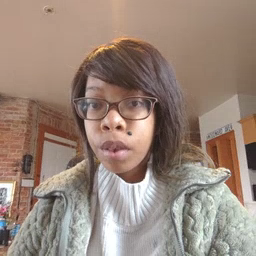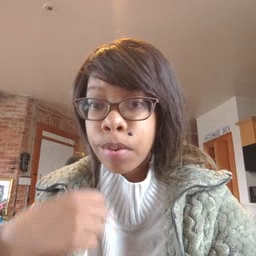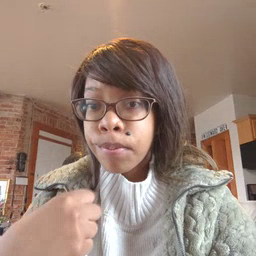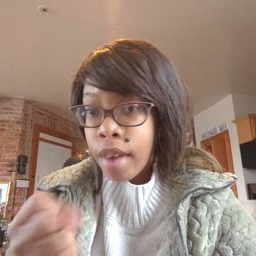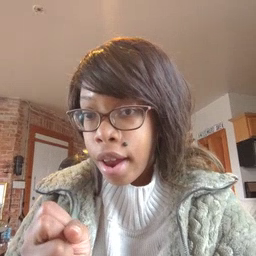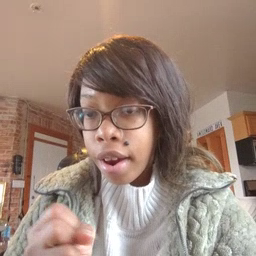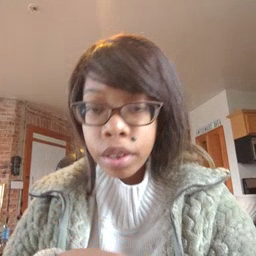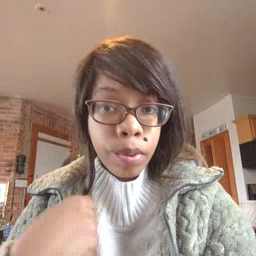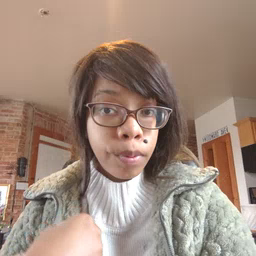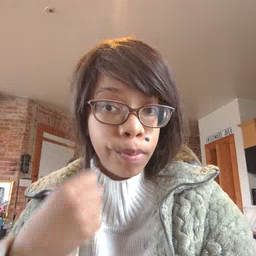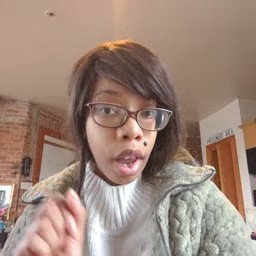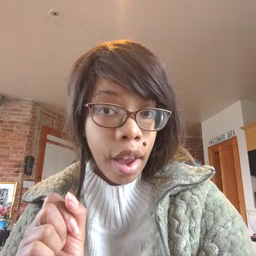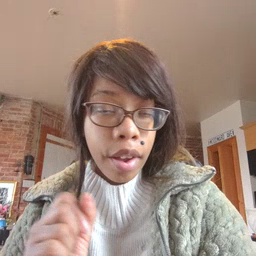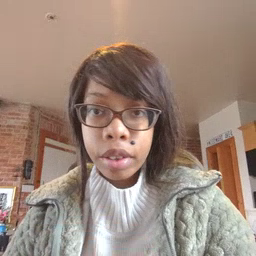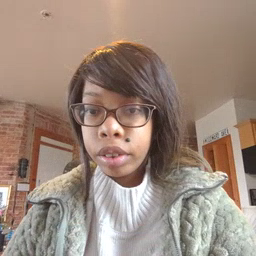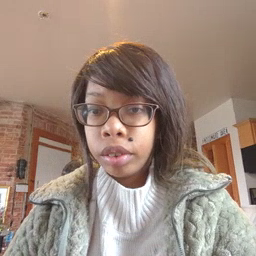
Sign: make